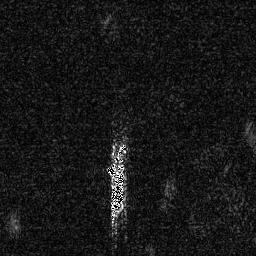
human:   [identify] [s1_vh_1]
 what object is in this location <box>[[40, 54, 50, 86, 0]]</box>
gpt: <ref>1 large ship at the bottom</ref>